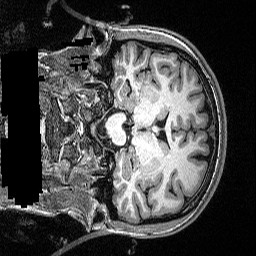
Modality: T1w
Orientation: coronal
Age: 22
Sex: female
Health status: healthy
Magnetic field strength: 3 T
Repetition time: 2.53 s
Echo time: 0.00331 s